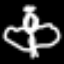
Label: angel